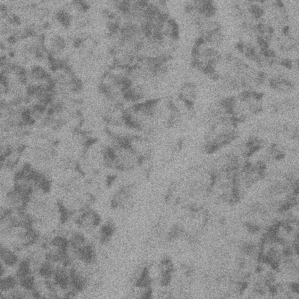
Label: frost